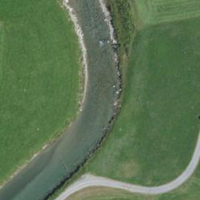
EUNIS habitat code: 26
Species observed at this site:
Tringa ochropus
Phoenicurus ochruros
Cinclus cinclus
Motacilla cinerea
Anas platyrhynchos
Motacilla alba
Anthus spinoletta